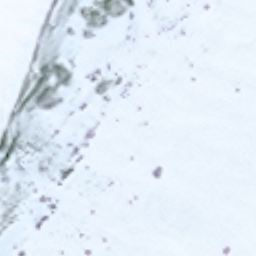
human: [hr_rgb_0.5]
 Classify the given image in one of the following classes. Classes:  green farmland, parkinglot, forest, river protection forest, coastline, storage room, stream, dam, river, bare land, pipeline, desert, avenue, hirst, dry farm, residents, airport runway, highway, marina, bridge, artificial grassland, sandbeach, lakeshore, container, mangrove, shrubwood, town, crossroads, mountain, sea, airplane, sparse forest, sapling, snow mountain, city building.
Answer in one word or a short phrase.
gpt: snow mountain